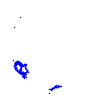
Particle: kaon